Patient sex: M
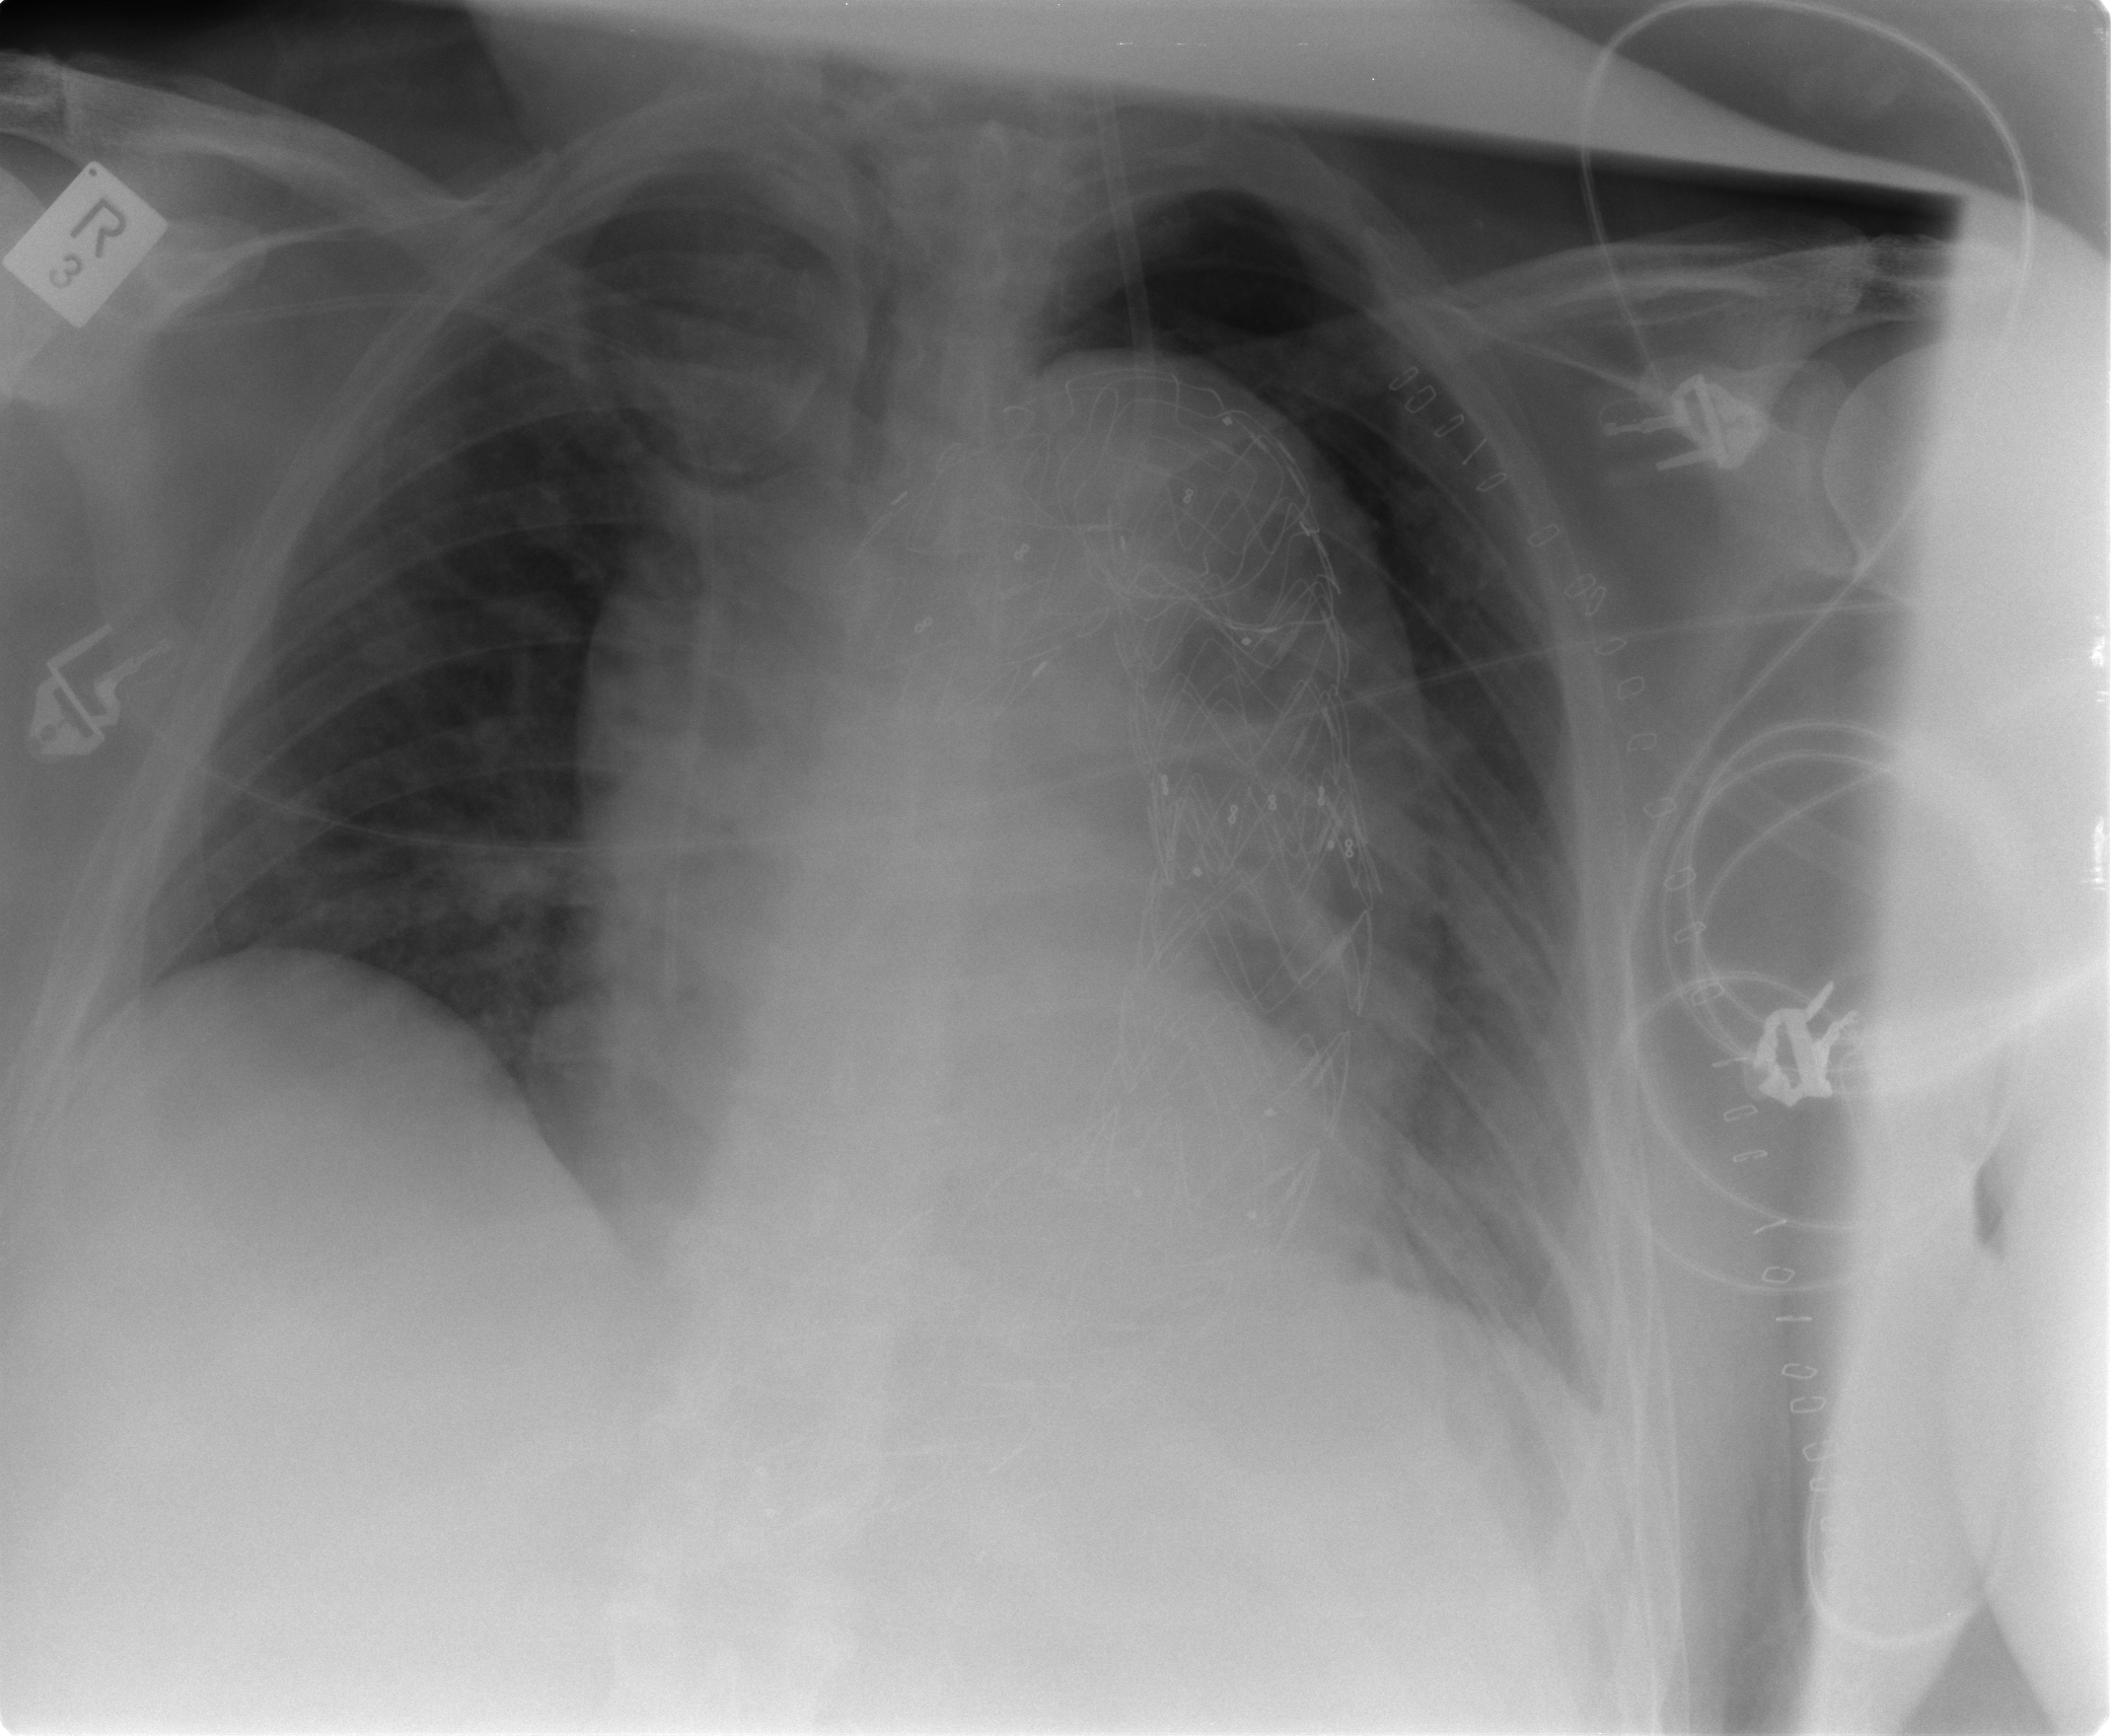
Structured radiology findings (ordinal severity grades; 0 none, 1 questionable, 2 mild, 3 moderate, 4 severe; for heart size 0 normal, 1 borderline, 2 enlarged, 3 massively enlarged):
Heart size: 1
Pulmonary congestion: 2
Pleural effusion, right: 0
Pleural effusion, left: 1
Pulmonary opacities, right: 1
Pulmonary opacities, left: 0
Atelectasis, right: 2
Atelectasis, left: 2